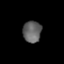
Tissue: prostate
Cell type: T cells
Senescence score: 0.8271
Nuclear area (px): 390
Mean DAPI intensity: 98.246